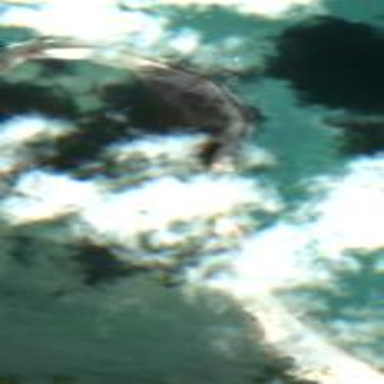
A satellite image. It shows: Sandy reef in the area.